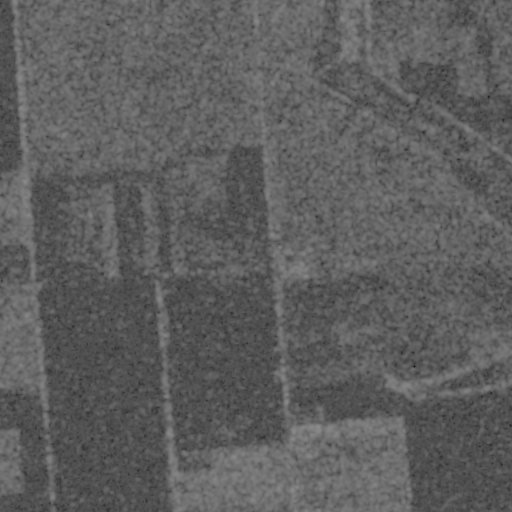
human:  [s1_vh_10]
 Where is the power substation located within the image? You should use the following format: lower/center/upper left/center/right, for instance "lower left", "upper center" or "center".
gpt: The power substation is located in the center of the image.
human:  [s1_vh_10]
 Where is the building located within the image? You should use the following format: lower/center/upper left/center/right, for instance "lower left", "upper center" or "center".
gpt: There is no building in the image.

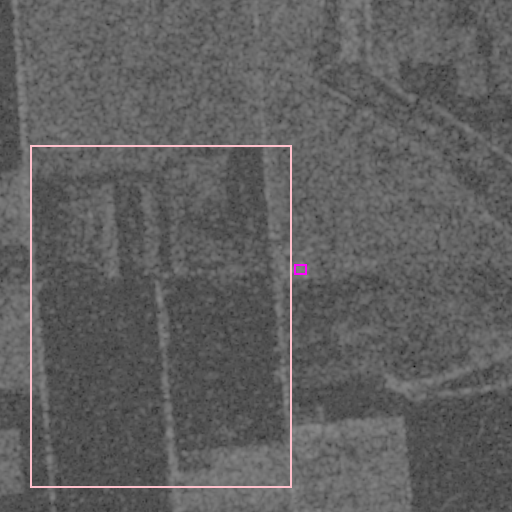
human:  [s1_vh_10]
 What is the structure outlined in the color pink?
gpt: The structure outlined in pink is a crop field.
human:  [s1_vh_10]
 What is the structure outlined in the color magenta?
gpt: The structure outlined in magenta is a power substation.
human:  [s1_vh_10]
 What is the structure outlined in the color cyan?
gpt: There is no cyan outline.